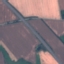
Land use / land cover: Highway